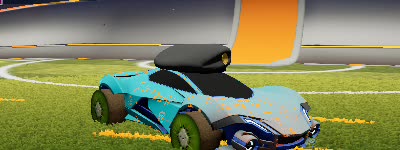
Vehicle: werewolf